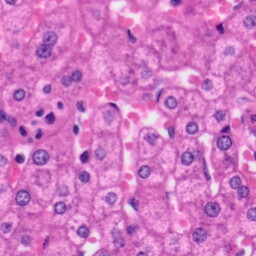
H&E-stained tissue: Liver